Question: I'm working on an Angular web-app with UI Bootstrap and have run into a problem with the y-tick label alignment in flot charts using UI tabs.
With standard bootstrap tabs, the plots match inside and outside the tabset:
<URL>
However, with UI Bootstrap's 'tabset', we find that the y-tick labels overlap with the plot:
<URL>
In playing with different approaches in building the flot directive, I can create a plot where only half of the y-tick labels are misaligned (I was not able to reproduce this well in a minimal example, however).

I cannot find any inherited css modifications that would cause these issues, and I haven't met with any luck in going through the tabs directive source code.
Any help would be appreciated.
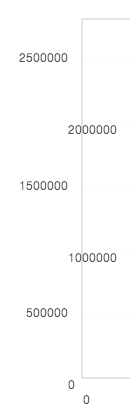
Answer: I remember that something similar had already happened with me while working with <URL>.
The root cause of the misalignment is probably the browser dynamic rendering timing restraining the canvas/svg container space.
---
To workaround this kind of issue, just wrap the plot creation with a timeout to render it on next digest cycle:
'''
App.directive('chart', function() {
return {
restrict: 'A',
link: function(scope, elem, attrs) {
var data = scope[attrs.ngModel];
setTimeout(function(){
$.plot(elem, data, {});
scope.$apply();
}, 0);
}
};
});
'''
<URL>
---
Anternatively you could inject angular '$timeout', so it already calls 'scope.$apply()' for you:
'''
App.directive('chart', ['$timeout', function($timeout) {
return {
restrict: 'A',
link: function(scope, elem, attrs) {
var data = scope[attrs.ngModel];
$timeout(function() {
$.plot(elem, data, {});
}, 0);
}
};
}]);
'''
<URL>